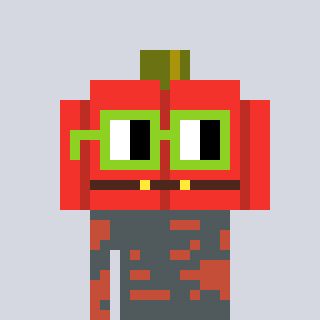
a pixel art character with square light green glasses, a pumpkin-shaped head and a rust-colored body on a cool background